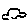
Label: car